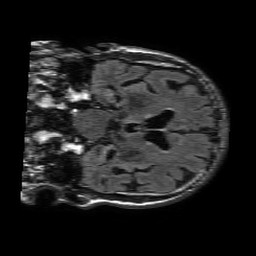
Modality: FLAIR
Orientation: coronal
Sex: male
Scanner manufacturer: philips
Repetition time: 11 s
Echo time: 0.125 s